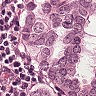
Metastatic tissue present: yes